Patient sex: M
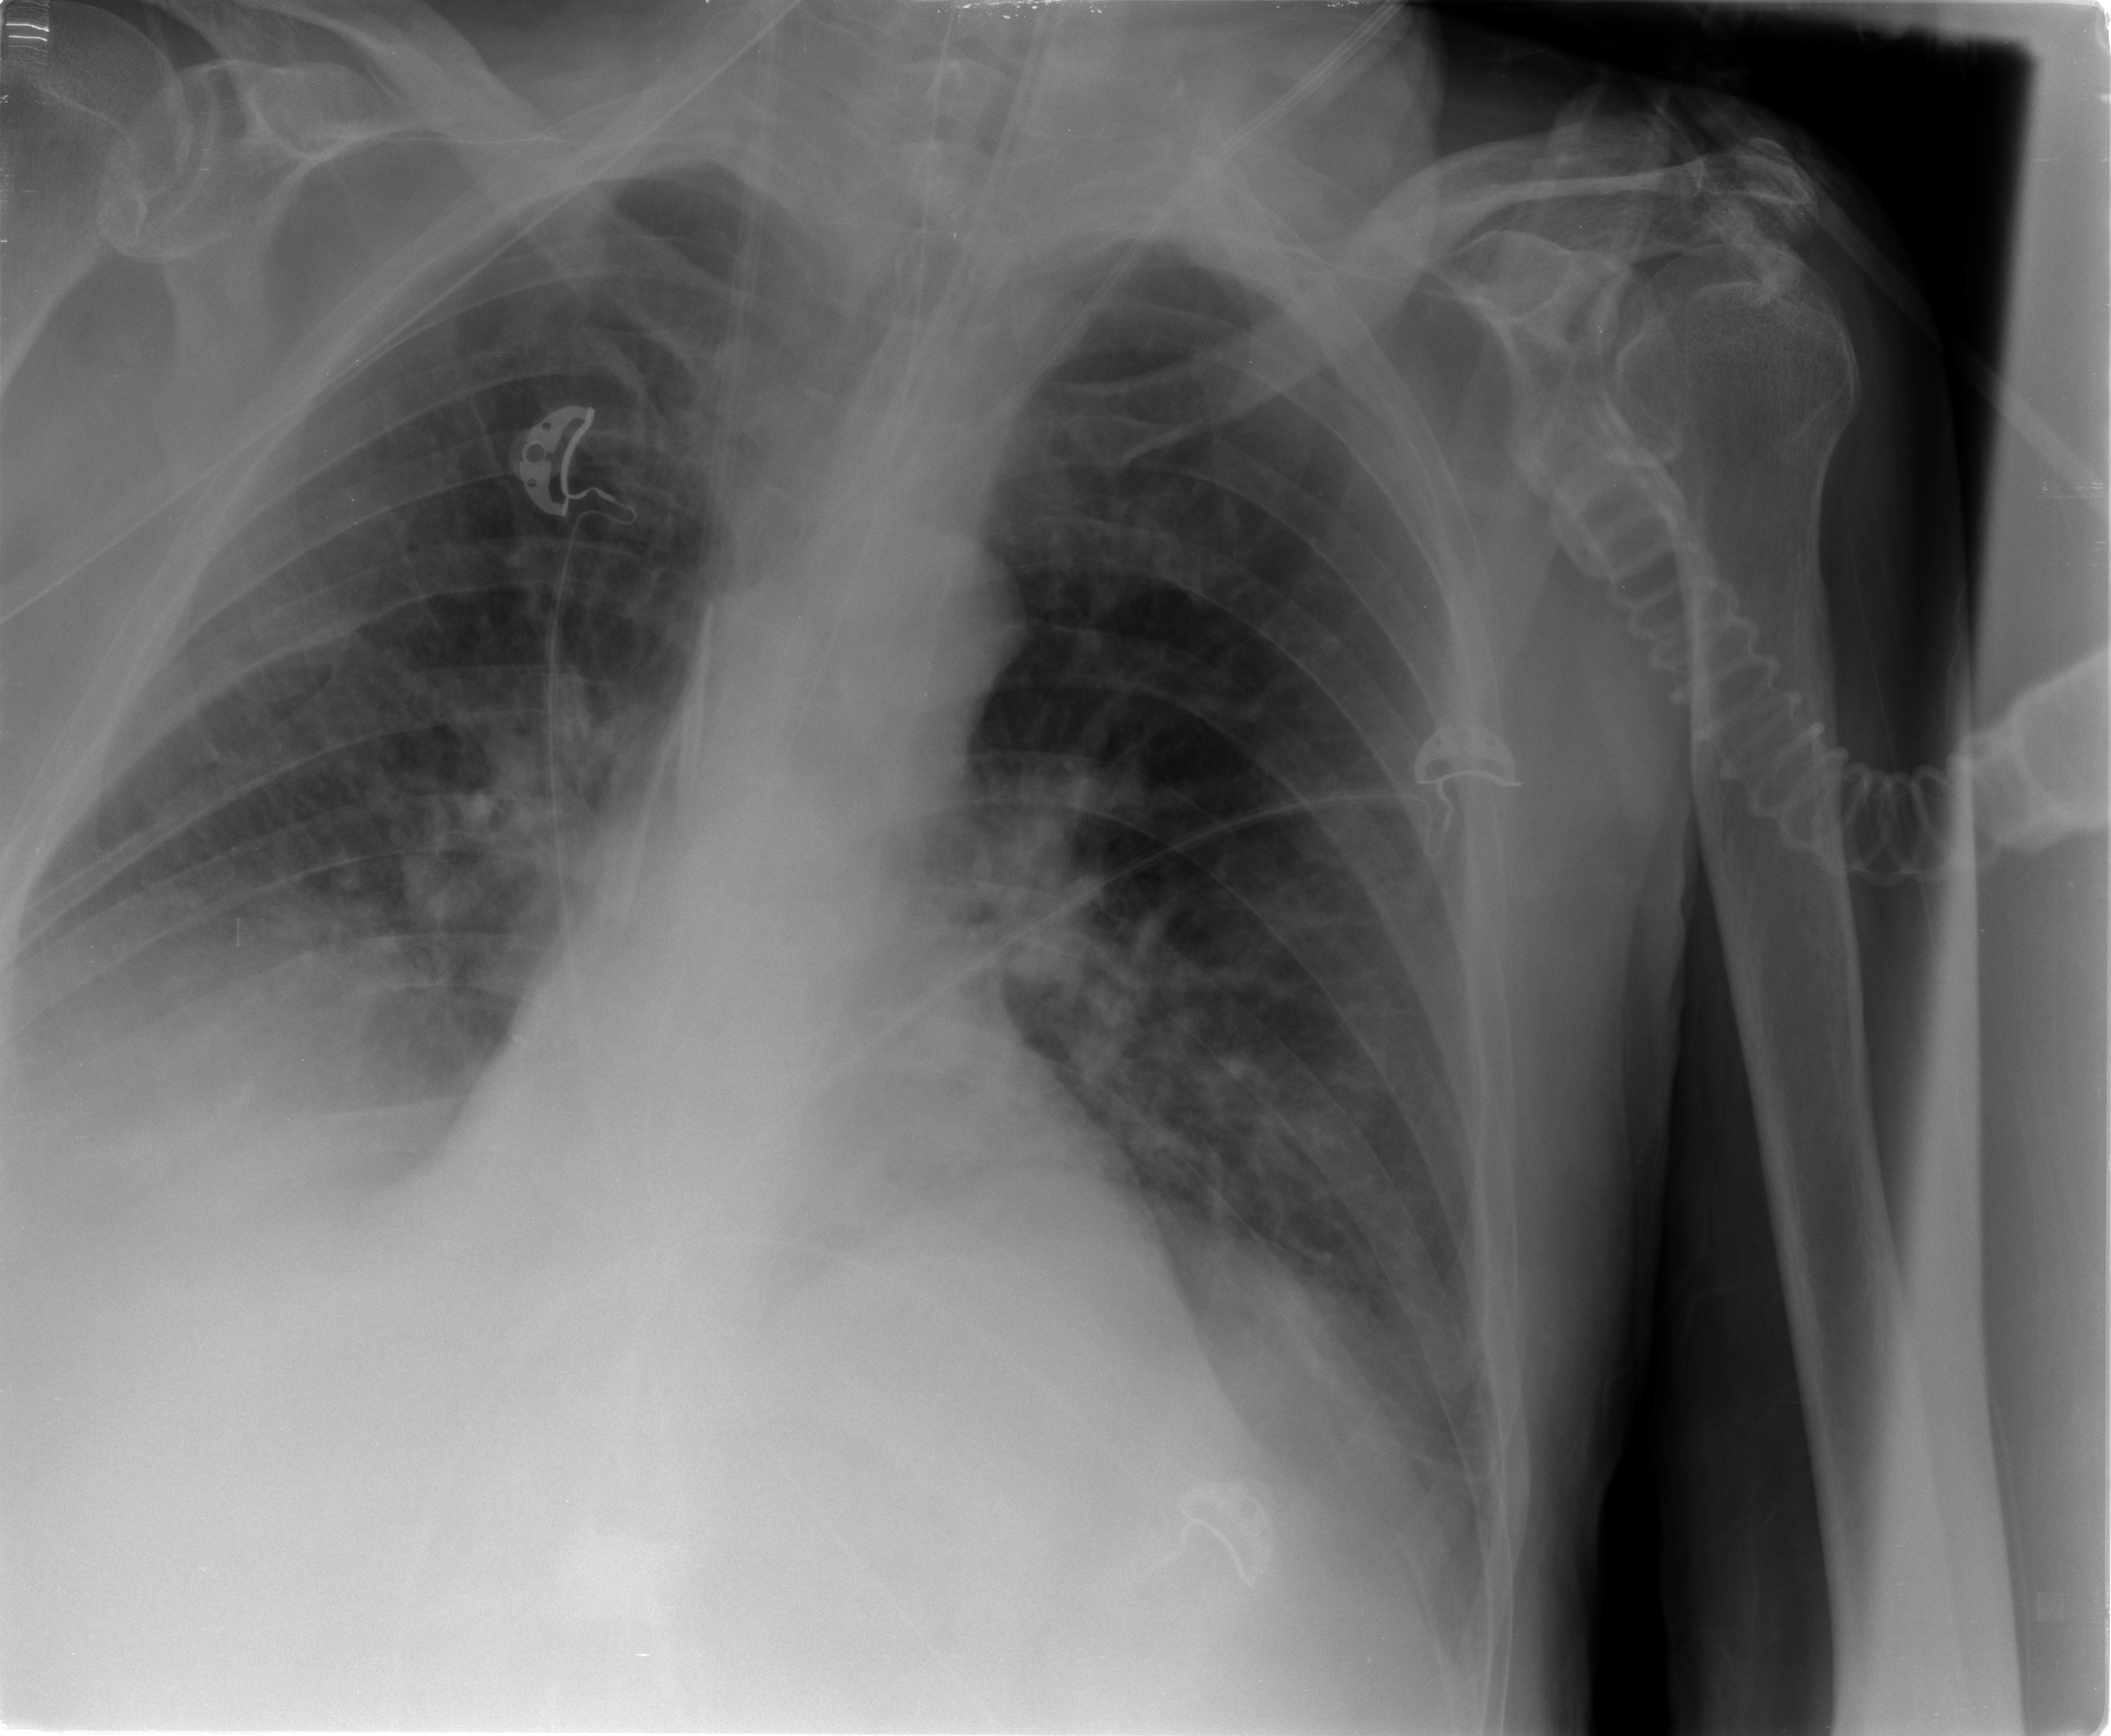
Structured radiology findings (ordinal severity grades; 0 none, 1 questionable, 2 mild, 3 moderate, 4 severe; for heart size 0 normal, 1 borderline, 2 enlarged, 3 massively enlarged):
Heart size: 0
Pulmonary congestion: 0
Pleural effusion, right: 2
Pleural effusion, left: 2
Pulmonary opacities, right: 0
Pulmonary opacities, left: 0
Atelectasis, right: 2
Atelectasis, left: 2